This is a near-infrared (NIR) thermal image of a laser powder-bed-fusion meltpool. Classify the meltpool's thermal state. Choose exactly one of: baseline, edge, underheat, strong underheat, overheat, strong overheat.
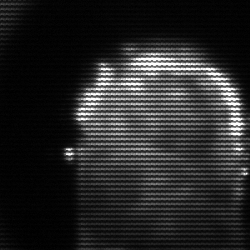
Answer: baseline